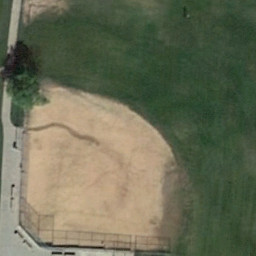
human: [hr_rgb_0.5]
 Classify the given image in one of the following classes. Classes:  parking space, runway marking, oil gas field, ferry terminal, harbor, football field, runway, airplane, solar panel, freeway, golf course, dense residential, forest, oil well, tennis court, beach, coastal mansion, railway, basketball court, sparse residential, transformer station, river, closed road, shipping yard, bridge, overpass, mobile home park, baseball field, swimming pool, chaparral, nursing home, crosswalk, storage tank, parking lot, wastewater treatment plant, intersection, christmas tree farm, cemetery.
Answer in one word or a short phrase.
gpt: baseball field